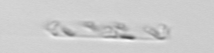
Label: Cerataulina_pelagica